Field crop: maize
Growth stage: 2
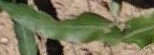
Species: maize